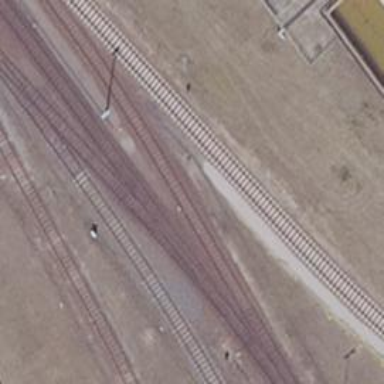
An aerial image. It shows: Railway yard.